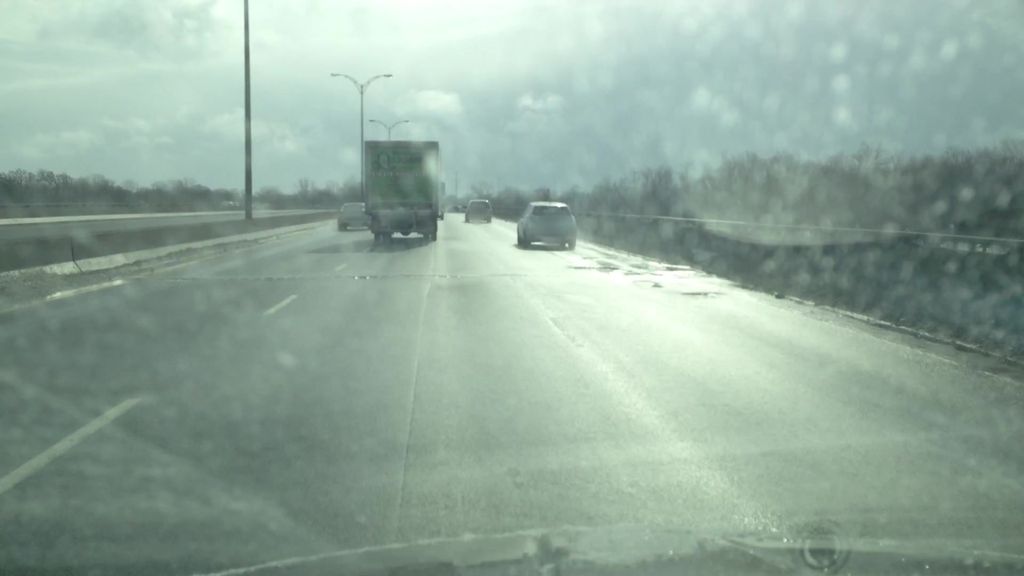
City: montreal